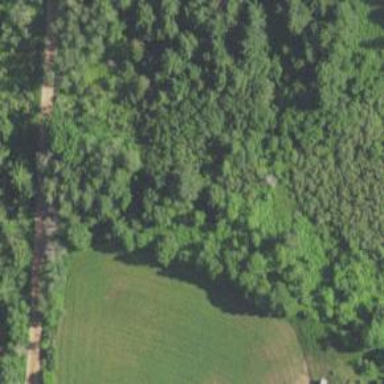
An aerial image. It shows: Abandoned railway with historical significance.